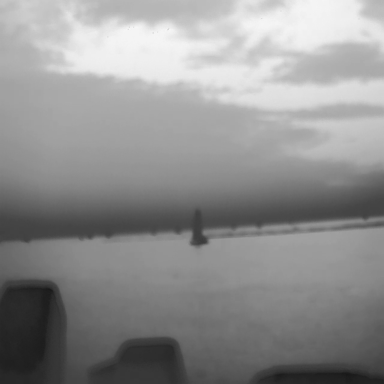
There is a sailboat in the infrared image.